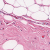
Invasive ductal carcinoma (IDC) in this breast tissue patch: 0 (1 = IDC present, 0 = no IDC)